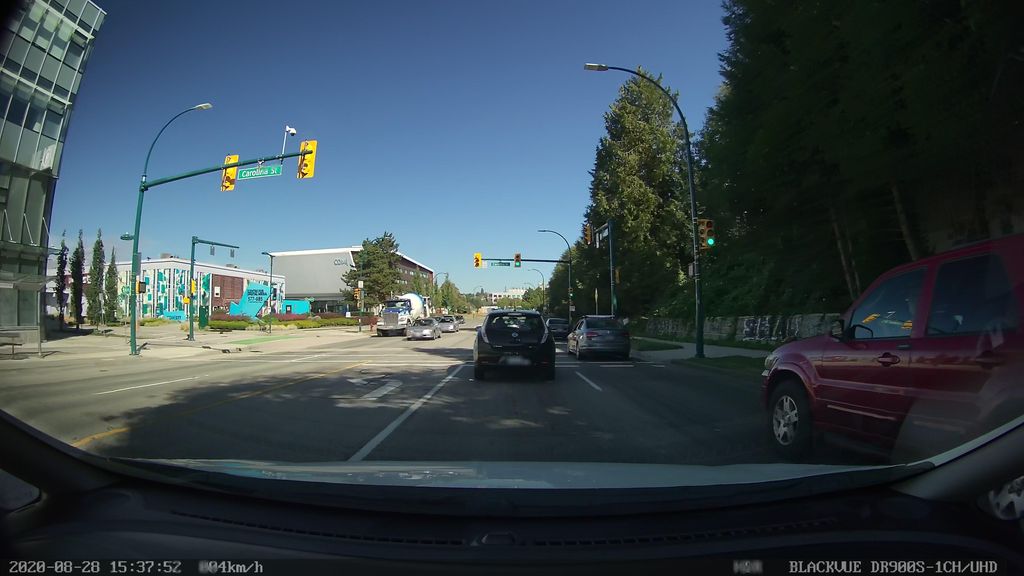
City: vancouver